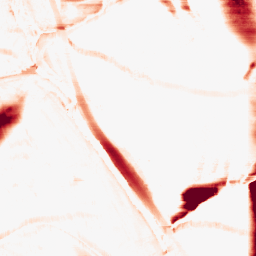
Category: morphological
Decomposition family: morphological_rect
Decomposition parameters: operation: opening
width: 50
height: 10
Upsampling method: edge_directed
Upsampling parameters: scale: 2
Upsampling scale: 2